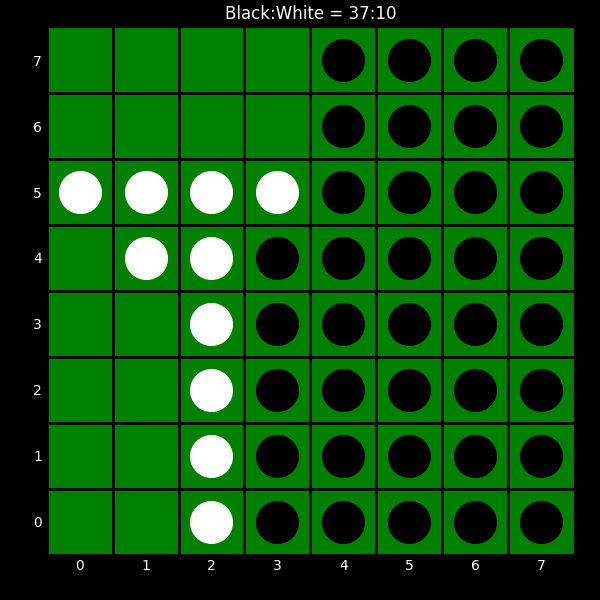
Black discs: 37
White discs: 10